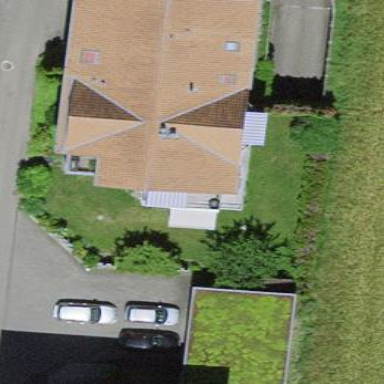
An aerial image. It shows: Residential building.